Question: I'm having a login view that accepts username and password. Upon successful authentication, i'll present a view controller that has tab bar view (IBOutlet) with 3 tabs. Each tab bar view controller has navigation controller (but no table view in any of the view controllers). Usign xib, i added tab bar controller object, then added navigation controllers under tab bar tree and added view controllers accordingly to the 3 navigation controllers.
Upon successful authentication, i'm calling
'[self presentViewController:myViewController animated:YES]'
This is how its being shown.

In myViewController's viewDidLoad, I'm adding tab bar as follows:
'''
- (void)viewDidLoad {
[super viewDidLoad];
[self.view addSubview:self.tabBarController.view];
}
'''
Why is the gap seen above nav bar and below status bar. Due to that gap, tab bar at the bottom is being cut.......
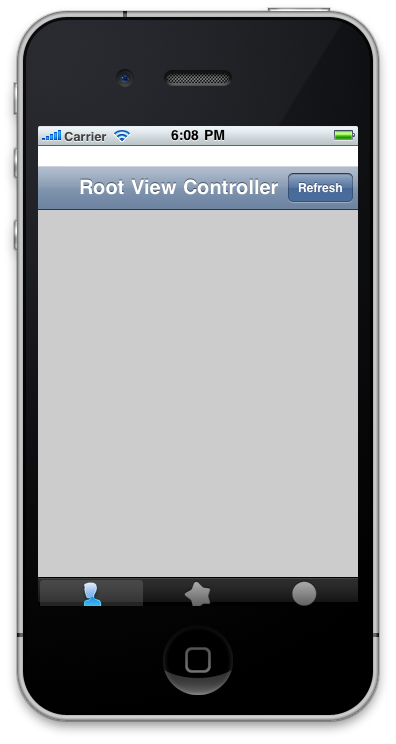
Answer: It is a common problem, the tabBarController and also other Controller have by default the statusbar in its frame cordinates to resolve this, just set the bounds of your view to the frame of the tabBarController view.
'''
tabBarController.view.frame = self.view.bounds;
'''